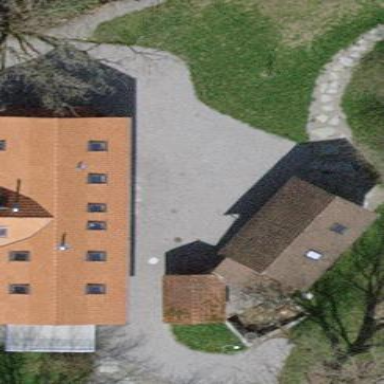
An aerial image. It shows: Barn.